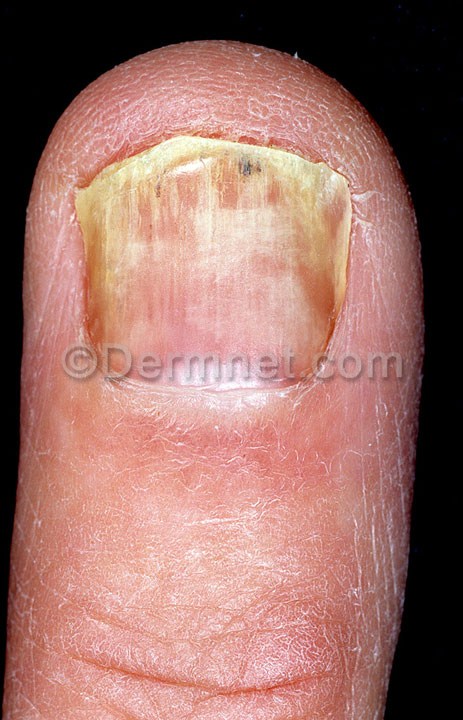
Disease: Nail Fungus and other Nail Disease